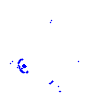
Particle: proton